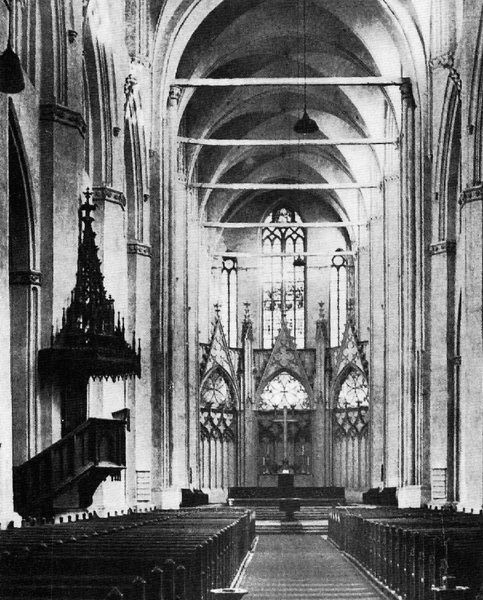
Titel: Dom St. Nikolai in Greifswald
Standort: Greifswald (EU - D - Mecklenburg-Vorpommern)
Schlagwörter: schatten, weiß, fenster, glas, lampe, licht, pfeiler, schwarz, säulen, ornament, teppich, bild, innenraum, kirche, decke, gotik, schiff, treppe, stufen, foto, bögen, gang, gewölbe, kreuz, dom, kabel, schwarzweiß, altar, bänke, hauptschiff, kathedrale, lettner, mittelschiff, glasfenster, kanzel, spitzbogen, romanik, chor, anker, wendeltreppe, streben, basilika, maßwerk, neugotik, deckengewölbe, hauptgang